Field crop: maize
Growth stage: 2
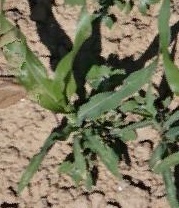
Species: maize